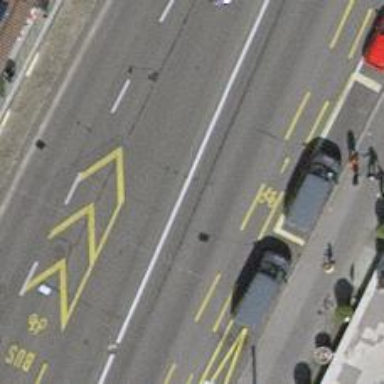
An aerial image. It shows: Tertiary road with asphalt surface and trolley wires. There are lanes for buses on the left side and shared busway cycle lane. Both sides of the road have sidewalks.